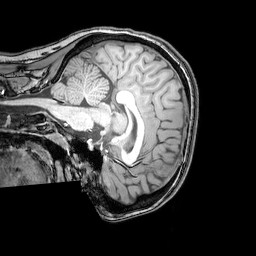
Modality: T1w
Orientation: sagittal
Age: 20
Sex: female
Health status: healthy
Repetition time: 0.081 s
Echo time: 0.037 s